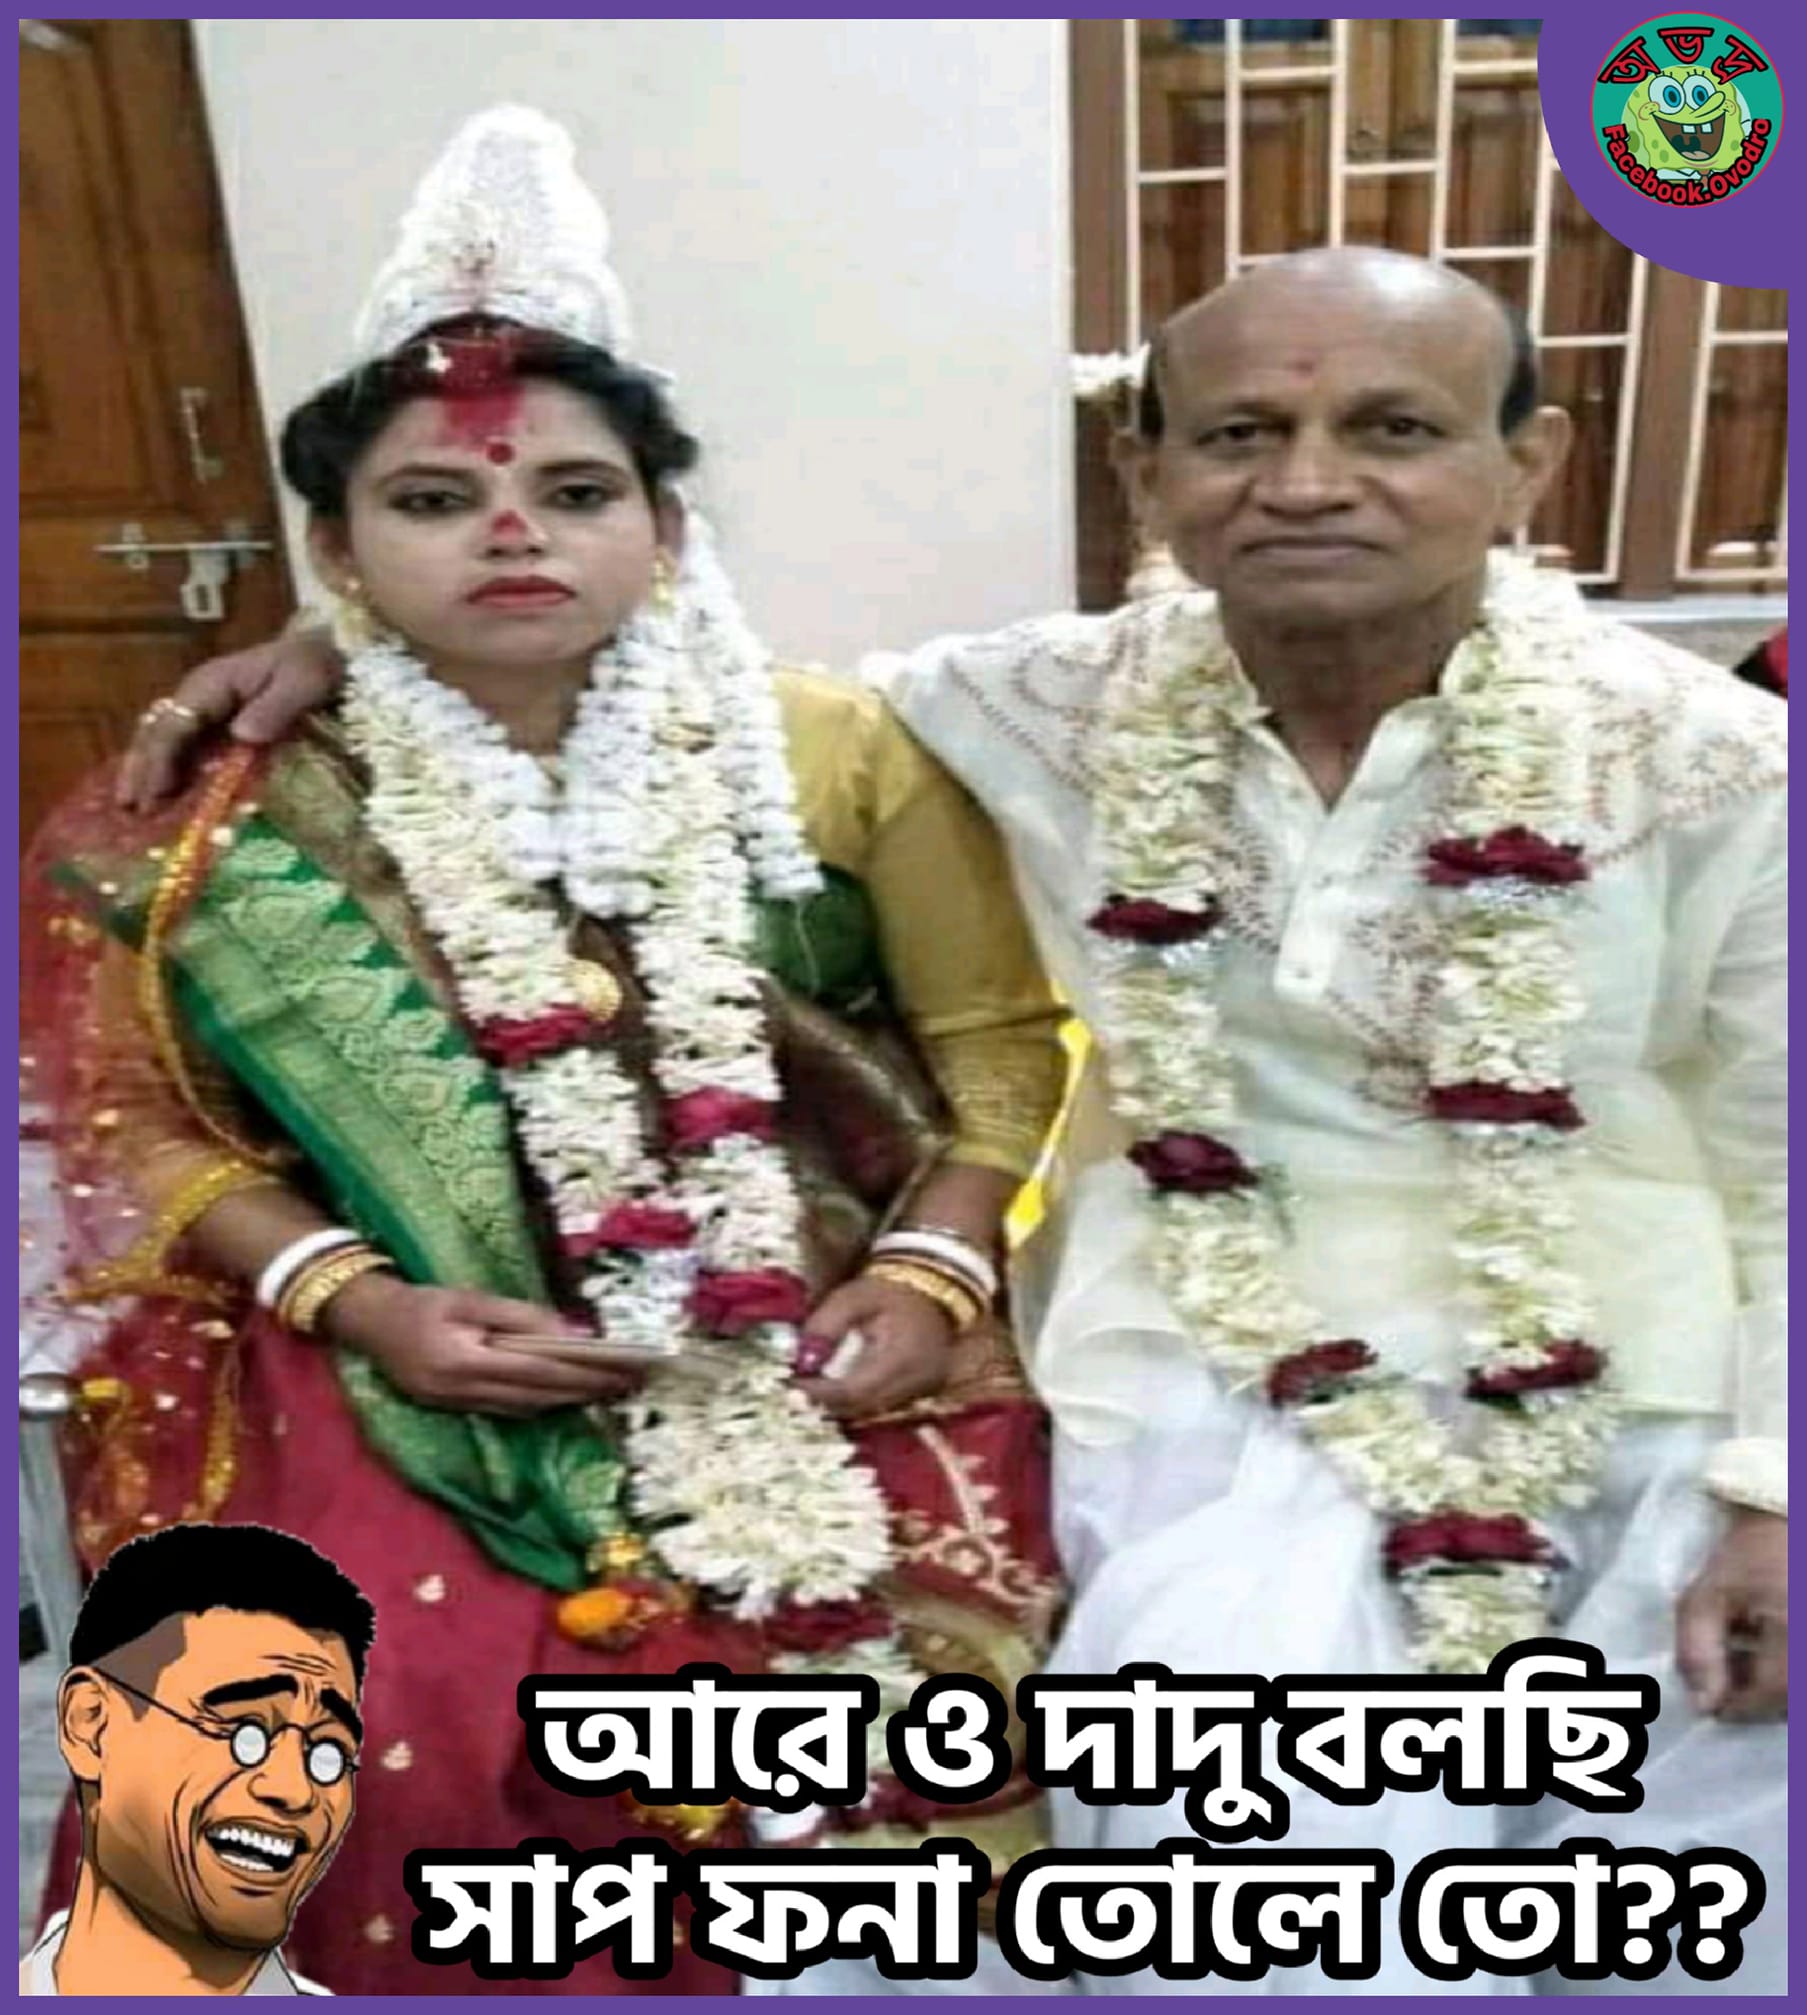
Caption: আরে ও দাদু বলছি সাপ ফেনা তোলে তো ??
Label: hate